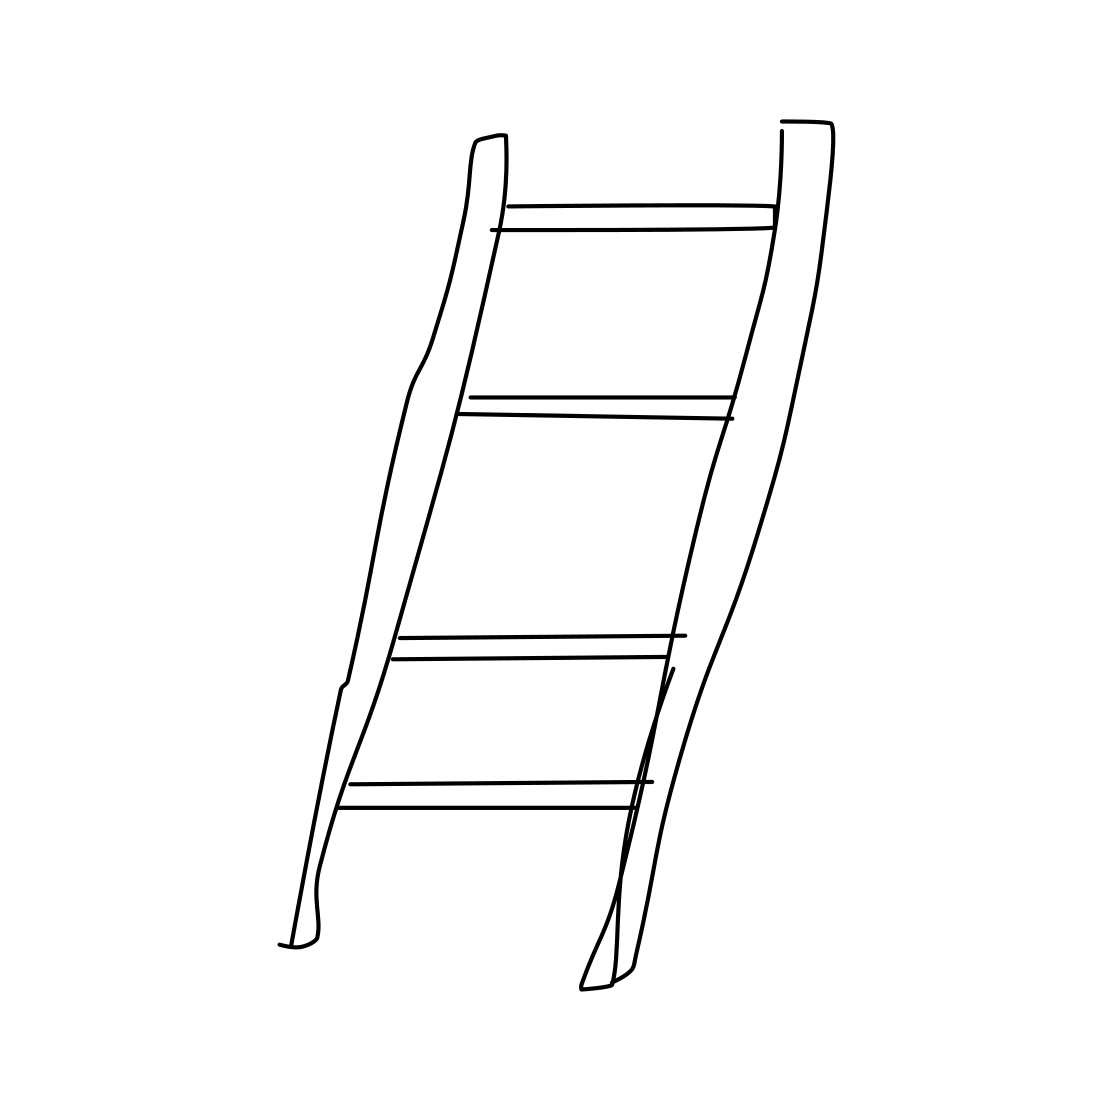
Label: ladder